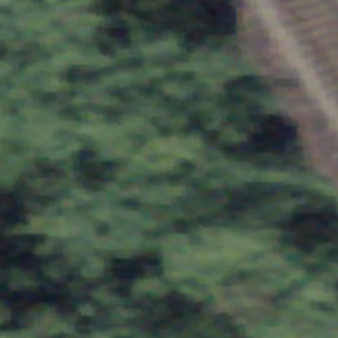
Label: other